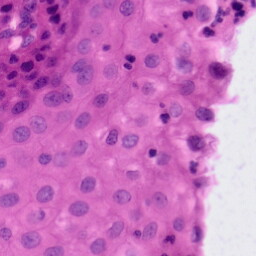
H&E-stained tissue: Tonsil